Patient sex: M
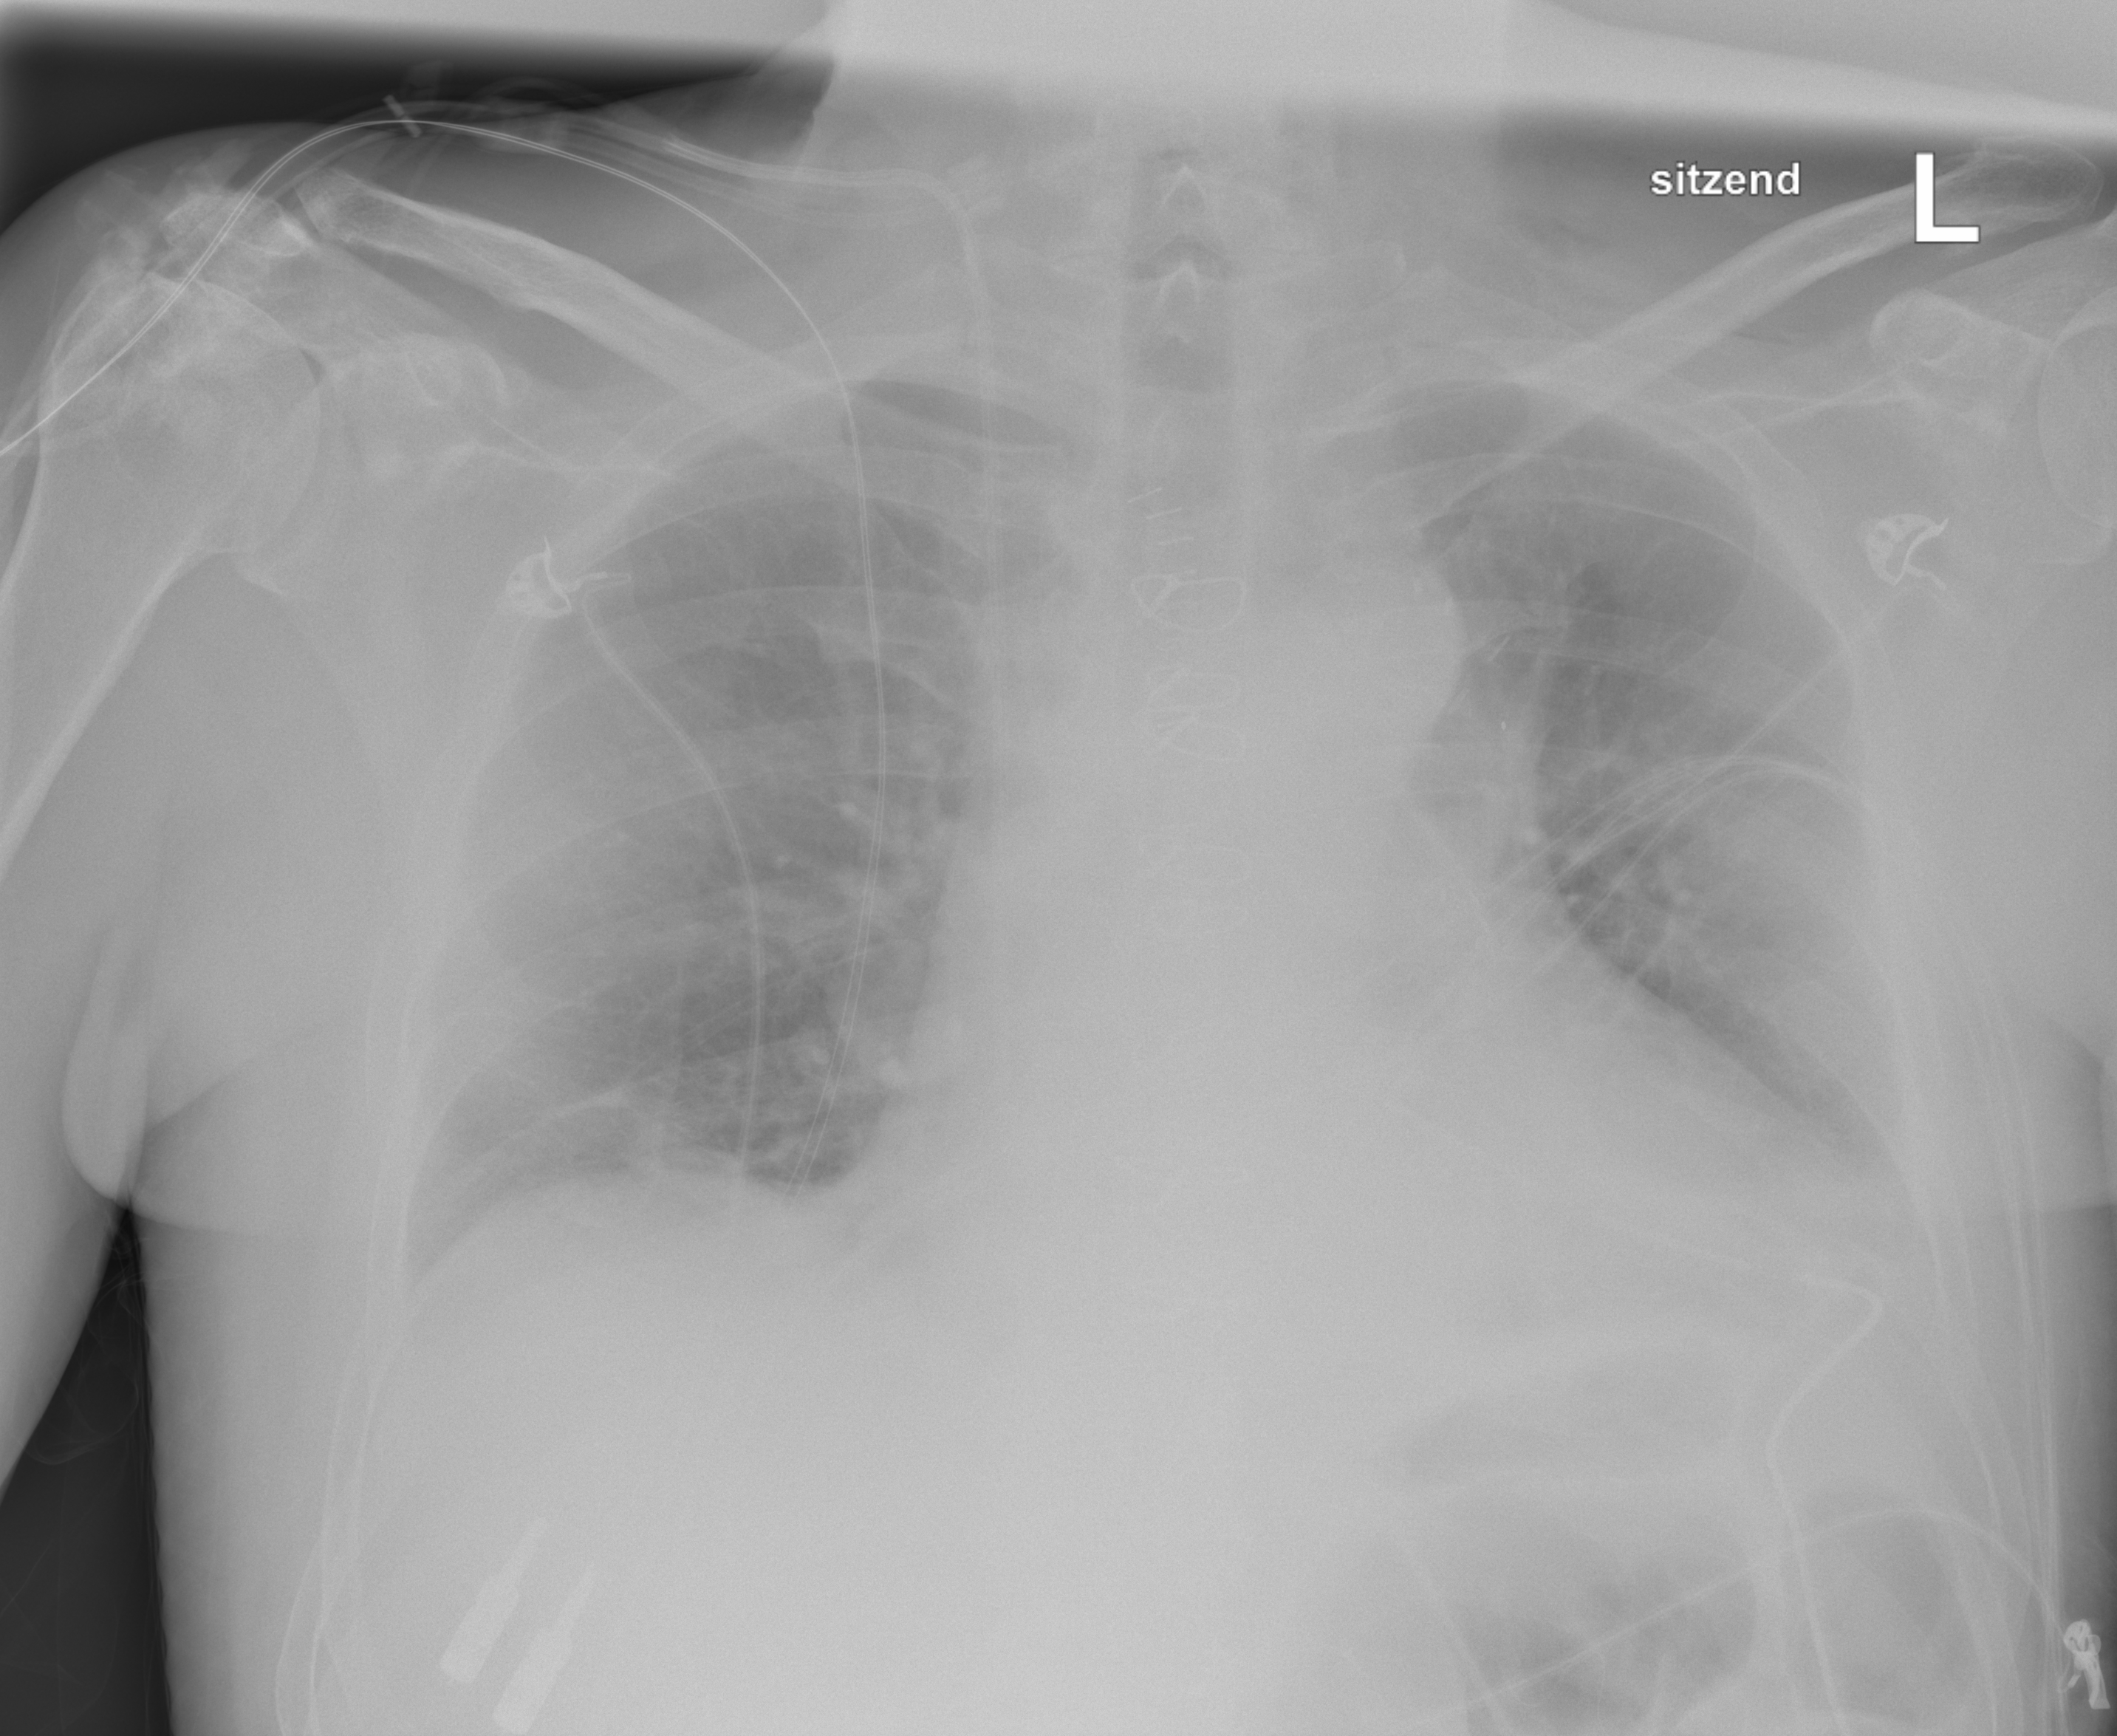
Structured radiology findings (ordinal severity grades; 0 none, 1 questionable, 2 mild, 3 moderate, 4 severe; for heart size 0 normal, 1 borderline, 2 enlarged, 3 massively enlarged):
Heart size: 2
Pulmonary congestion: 2
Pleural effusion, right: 0
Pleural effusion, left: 2
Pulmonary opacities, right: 0
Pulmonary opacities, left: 0
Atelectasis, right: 2
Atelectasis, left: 1